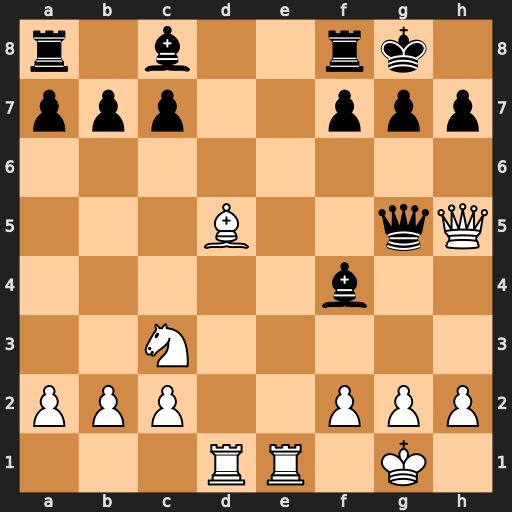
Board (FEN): r1b2rk1/ppp2ppp/8/3B2qQ/5b2/2N5/PPP2PPP/3RR1K1
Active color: w
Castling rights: -
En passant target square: -
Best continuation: Qxf7+ Rxf7 Re8#